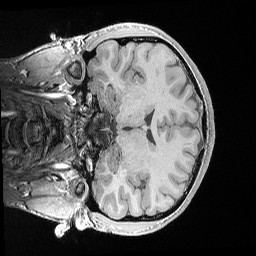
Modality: T1w
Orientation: coronal
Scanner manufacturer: siemens
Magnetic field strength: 3 T
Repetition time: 0.02 s
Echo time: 0.00492 s